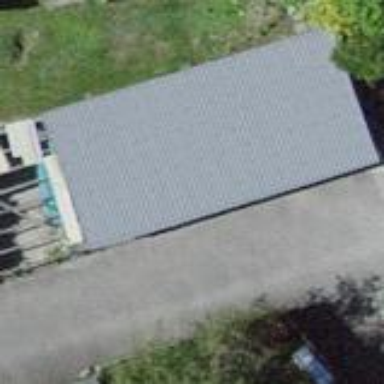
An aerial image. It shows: View of roof of building.